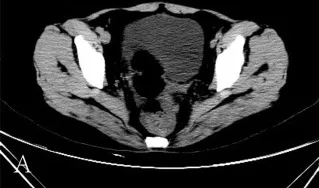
CT enhanced scan showed uneven enhancement of soft tissue masses at the rectosigmoid junction and local intestinal cavity was obviously narrow (B).
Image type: radiology (ct)